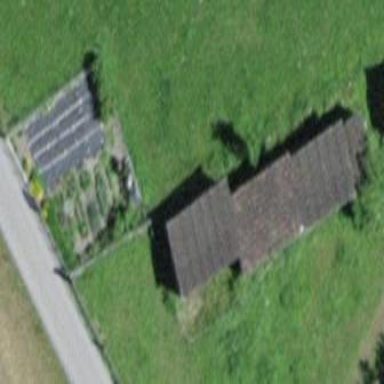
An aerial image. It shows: Barn.